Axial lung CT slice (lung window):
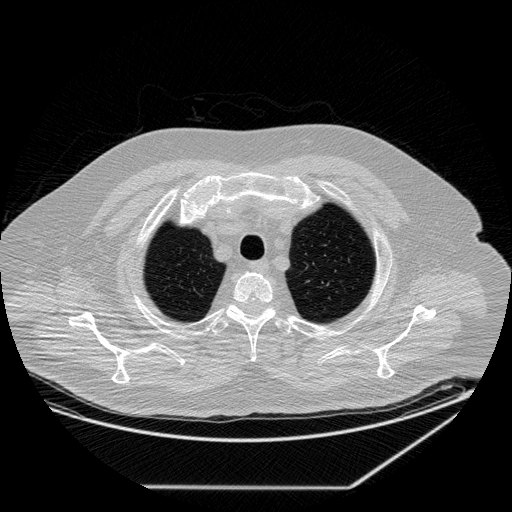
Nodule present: no